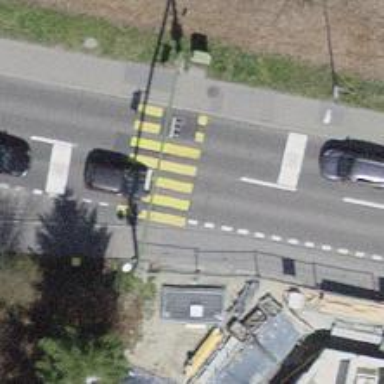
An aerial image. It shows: Asphalt road with primary classification. The road has separate sidewalks on both sides.